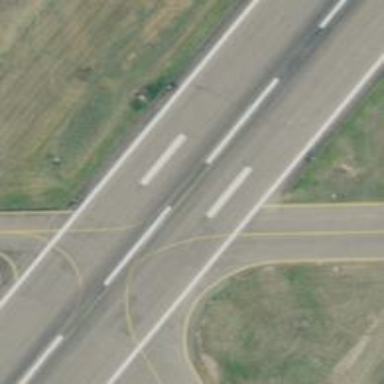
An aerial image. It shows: Runway surface made of asphalt at airport.